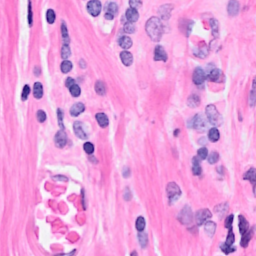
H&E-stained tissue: Breast